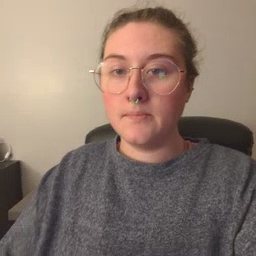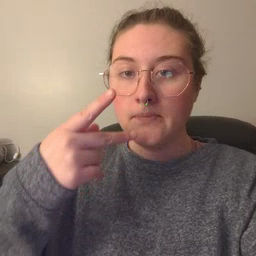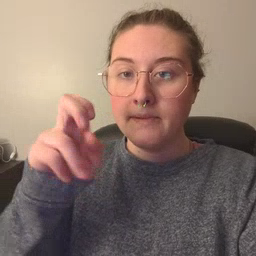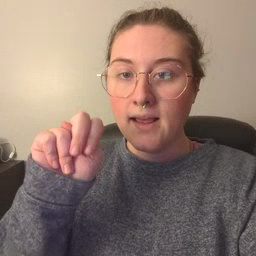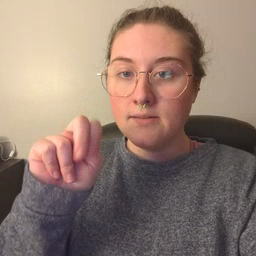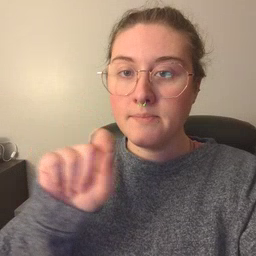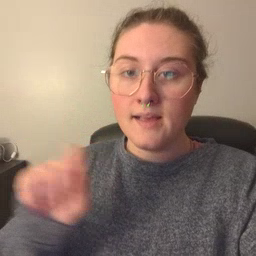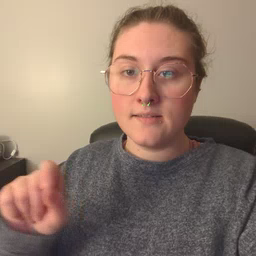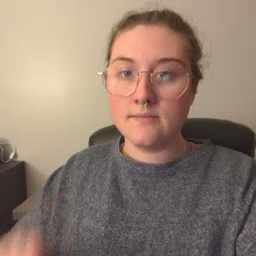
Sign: pen